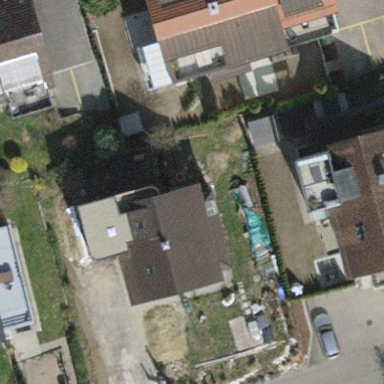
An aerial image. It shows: Detached building.